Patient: sex M, age 51
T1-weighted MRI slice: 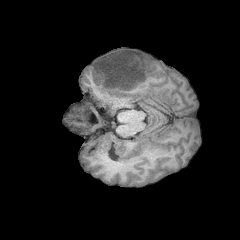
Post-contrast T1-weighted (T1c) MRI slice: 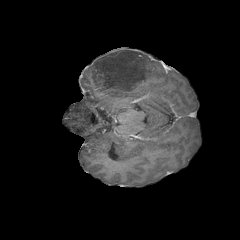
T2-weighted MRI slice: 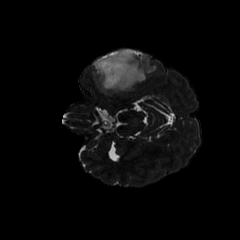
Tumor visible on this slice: yes
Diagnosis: Astrocytoma, IDH-mutant
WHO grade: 4